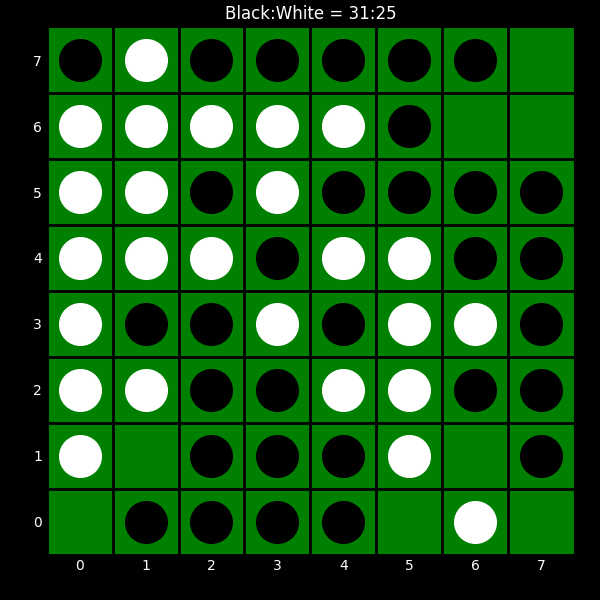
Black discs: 31
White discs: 25